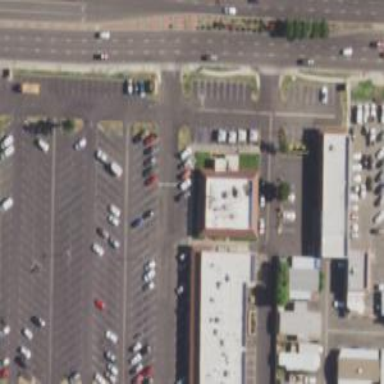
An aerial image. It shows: Commercial restaurant situated in neighborhood shopping center.